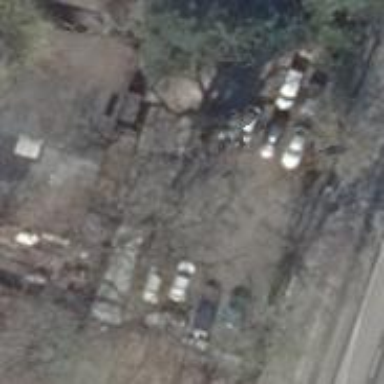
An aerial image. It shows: Car repair shop.